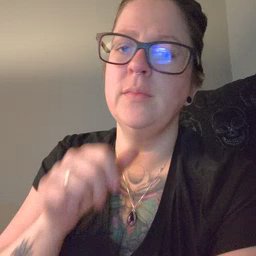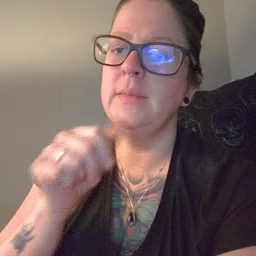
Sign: not